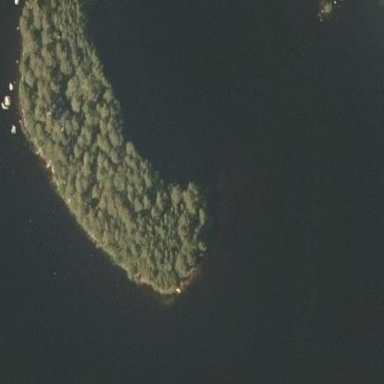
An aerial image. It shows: Islet.